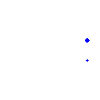
Particle: proton